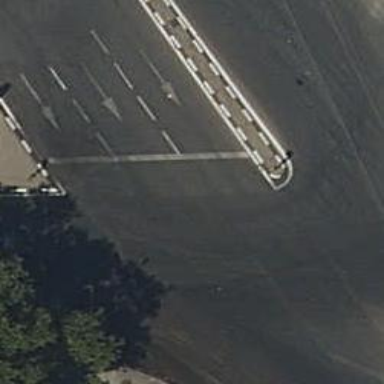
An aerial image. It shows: Road with traffic signals.